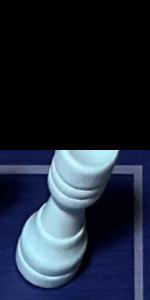
Label: Rook_White